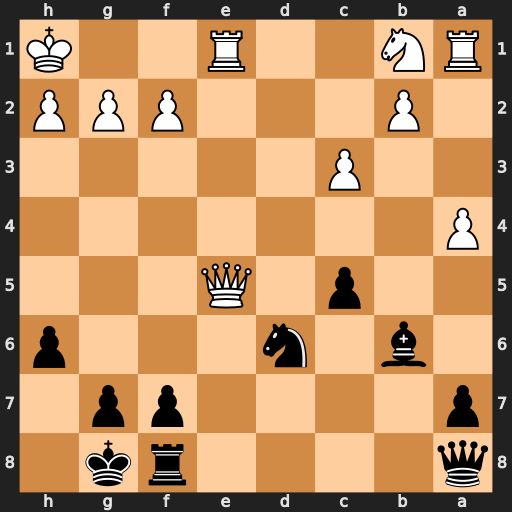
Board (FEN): q4rk1/p4pp1/1b1n3p/2p1Q3/P7/2P5/1P3PPP/RN2R2K
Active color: b
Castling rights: -
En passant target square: -
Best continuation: Re8 Qxe8+ Nxe8